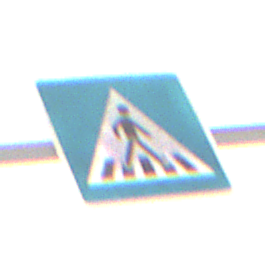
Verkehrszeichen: FussgaengerueberwegLinks
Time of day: Midday
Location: Outdoor (Nature)
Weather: Overcast
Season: Winter
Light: Natural